Field crop: maize
Growth stage: 1
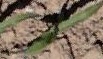
Species: maize